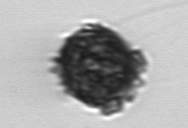
Label: Thalassiosira_TAG_external_detritus